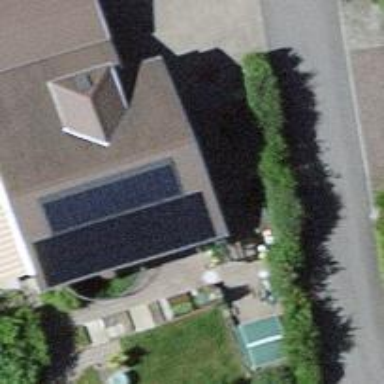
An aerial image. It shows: Solar power generator using photovoltaic method with solar photovoltaic panel types.